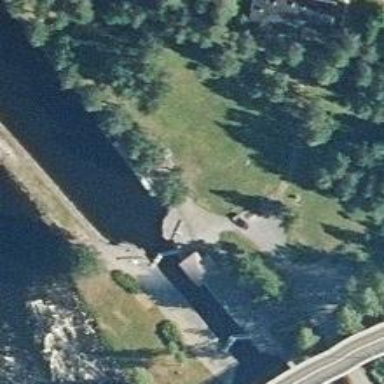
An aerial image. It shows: Lock gate along waterway.